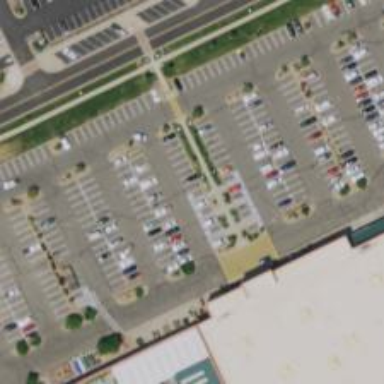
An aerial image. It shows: Parking space is available.